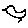
Label: bird